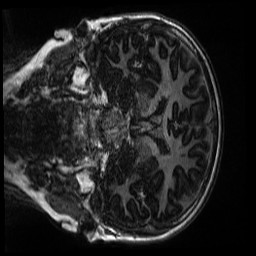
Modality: MP2RAGE
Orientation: coronal
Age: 9
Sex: male
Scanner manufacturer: siemens
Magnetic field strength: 3 T
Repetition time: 4 s
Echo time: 0.00303 s